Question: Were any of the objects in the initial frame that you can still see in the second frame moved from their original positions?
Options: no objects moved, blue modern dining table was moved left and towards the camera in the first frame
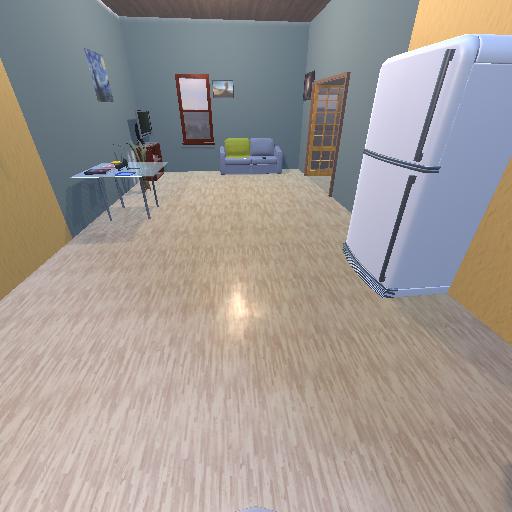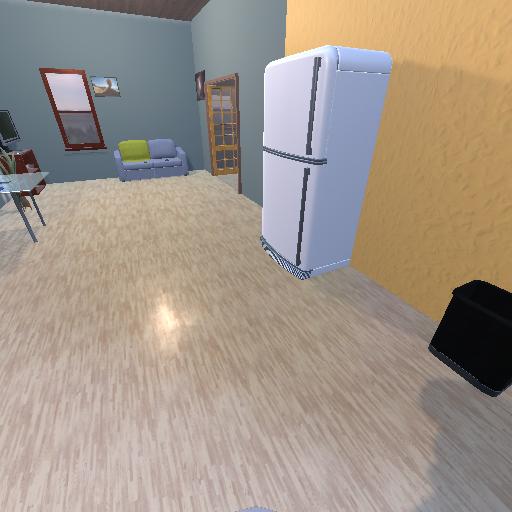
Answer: no objects moved